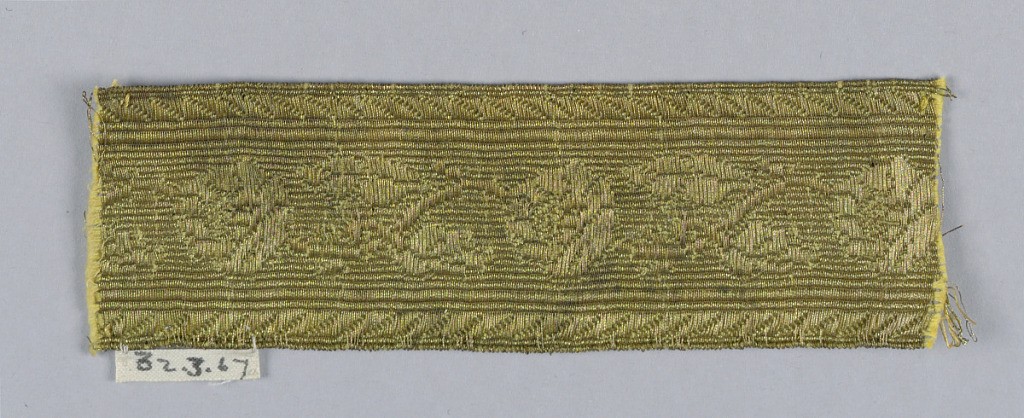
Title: Trimming fragment
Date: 17th century
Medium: silk, metallic thread
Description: Trimming fragment has a design of flowers and leaves on a curving stem on a ribbed ground. Furnishing trim.